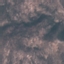
Land use / land cover: HerbaceousVegetation